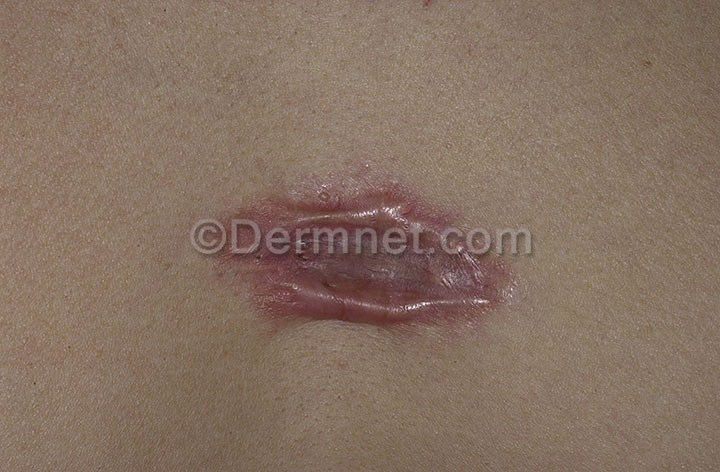
Disease: Seborrheic Keratoses and other Benign Tumors